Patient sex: M
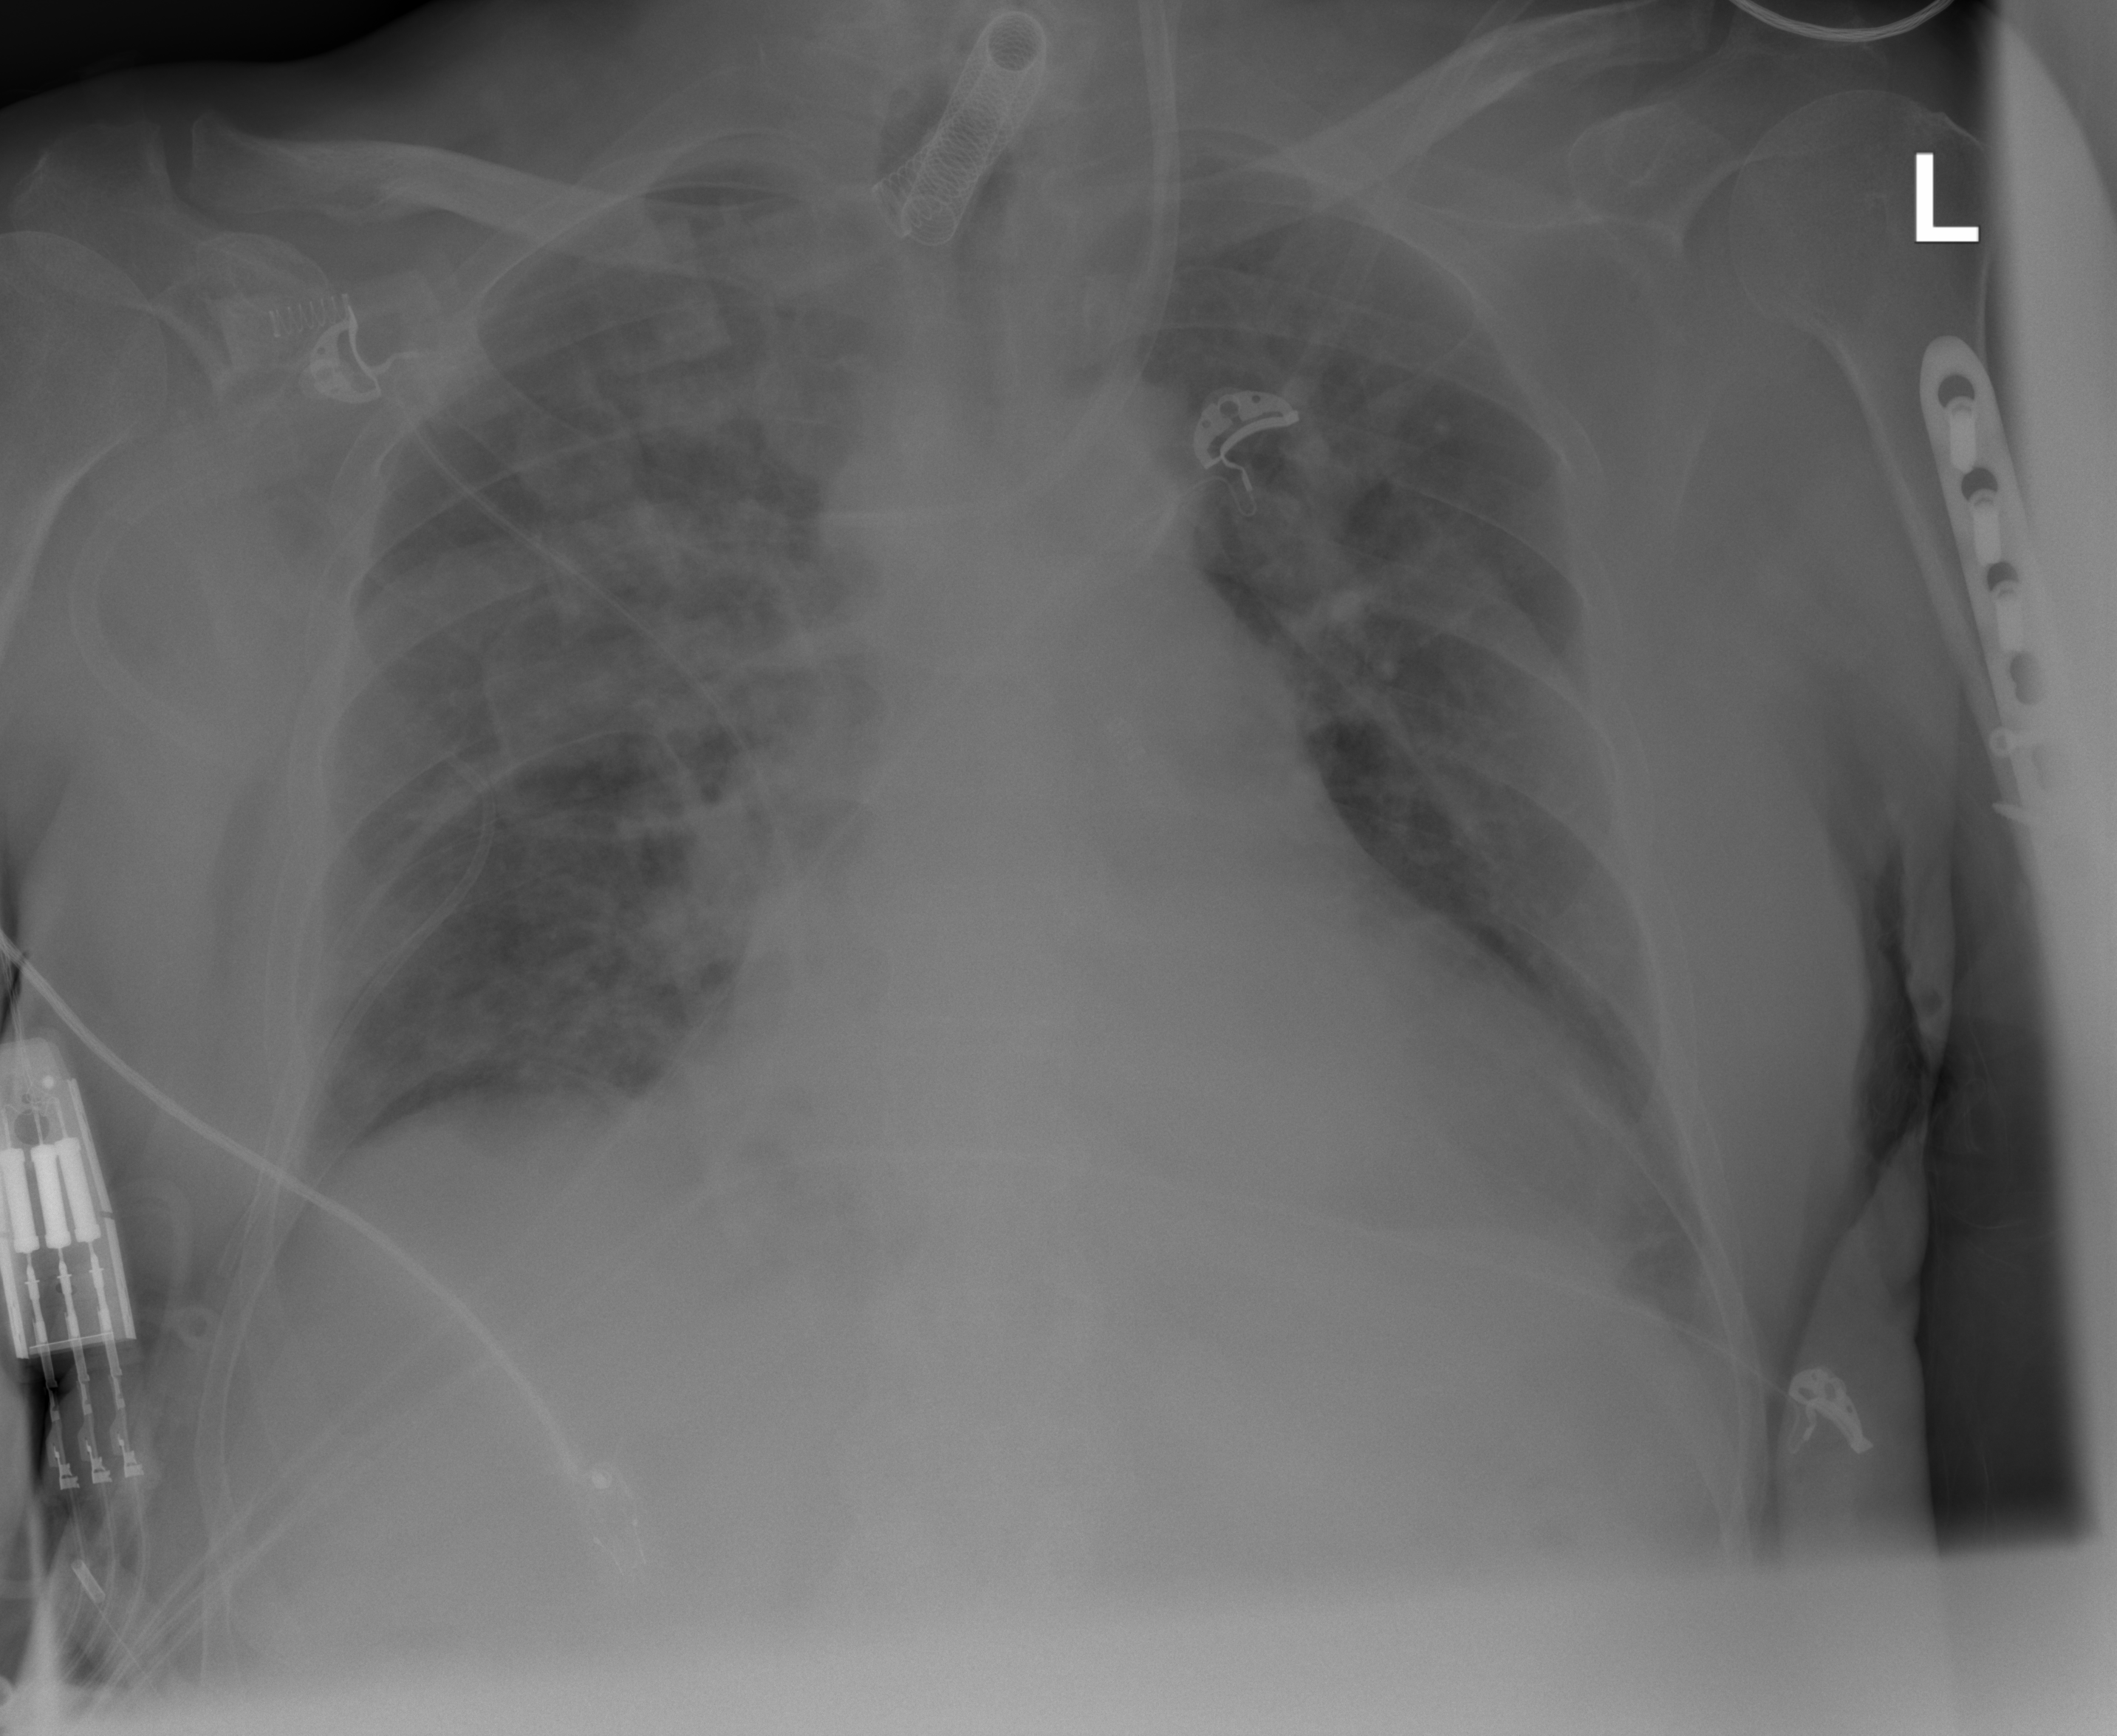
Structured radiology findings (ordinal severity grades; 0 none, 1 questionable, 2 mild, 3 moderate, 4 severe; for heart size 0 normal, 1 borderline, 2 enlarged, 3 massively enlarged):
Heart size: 2
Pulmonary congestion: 0
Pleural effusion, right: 0
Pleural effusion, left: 0
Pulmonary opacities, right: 2
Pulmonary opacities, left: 1
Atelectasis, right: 2
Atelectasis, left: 2